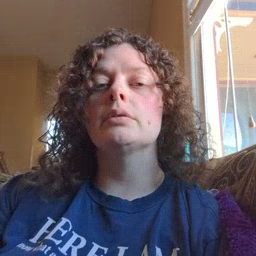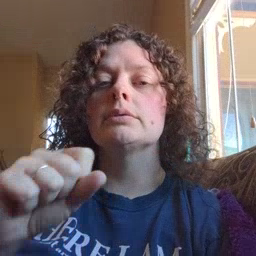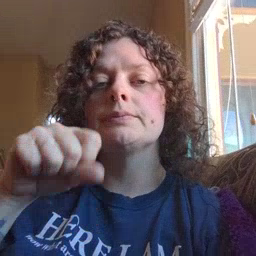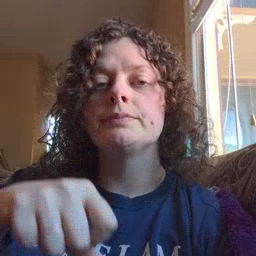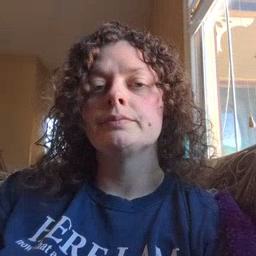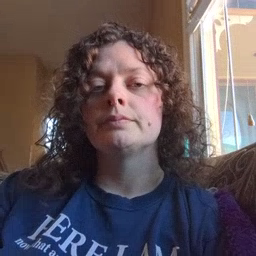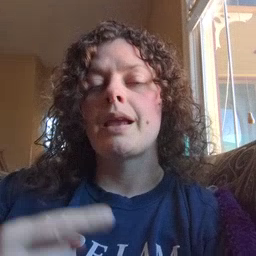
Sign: yes